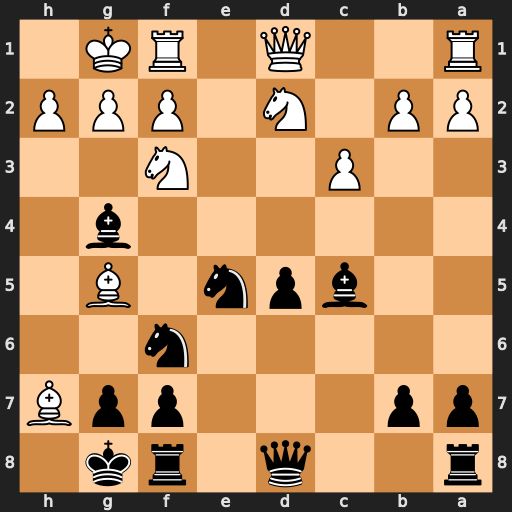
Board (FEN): r2q1rk1/pp3ppB/5n2/2bpn1B1/6b1/2P2N2/PP1N1PPP/R2Q1RK1
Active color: b
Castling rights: -
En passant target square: -
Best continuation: Kxh7 Qc2+ Ng6